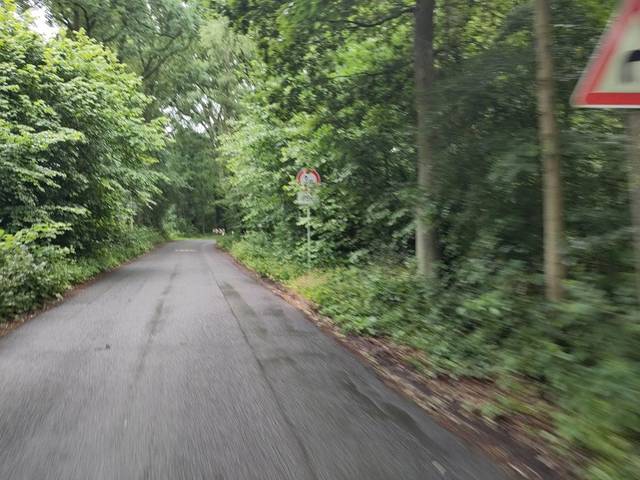
Region: Germany
Coordinates: 52.945, 9.231